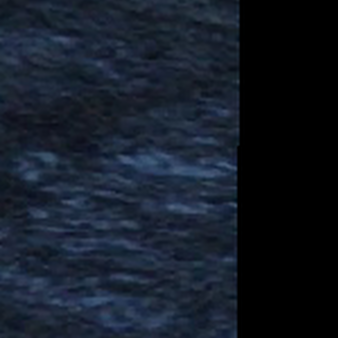
Label: other